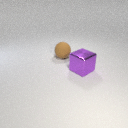
large purple metal cube to the right of large brown rubber sphere